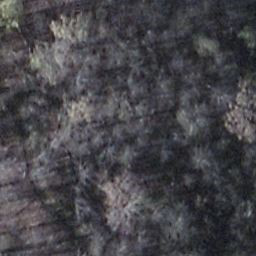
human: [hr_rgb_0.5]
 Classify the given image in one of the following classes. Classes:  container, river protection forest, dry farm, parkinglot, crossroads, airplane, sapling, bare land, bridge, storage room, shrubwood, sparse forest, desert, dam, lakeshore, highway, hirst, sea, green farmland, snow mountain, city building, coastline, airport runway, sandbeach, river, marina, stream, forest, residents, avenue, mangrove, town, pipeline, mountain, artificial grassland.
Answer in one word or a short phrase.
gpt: shrubwood